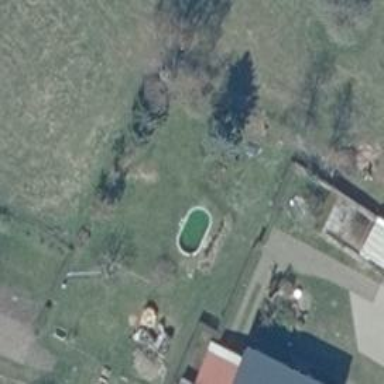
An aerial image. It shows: Swimming pool located in leisure land.